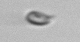
Label: nanoplankton_mix